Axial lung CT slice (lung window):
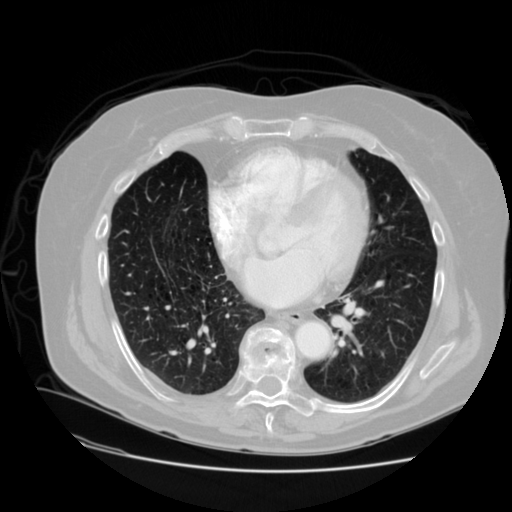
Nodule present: no